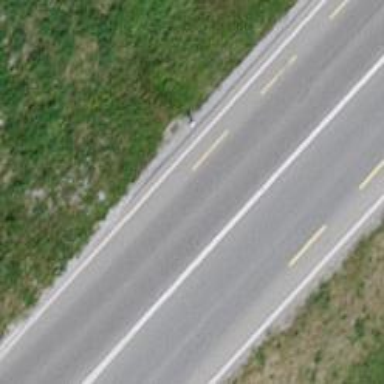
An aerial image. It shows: Primary road with asphalt surface and designated cycle lane.